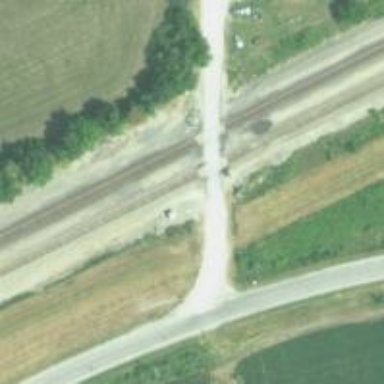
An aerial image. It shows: Railway track.